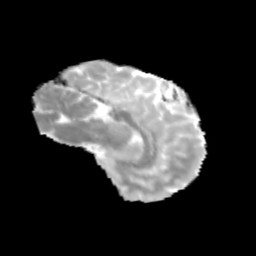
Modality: MD
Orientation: sagittal
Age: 13
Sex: male
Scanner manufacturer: siemens
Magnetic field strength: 3 T
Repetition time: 3.8 s
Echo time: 0.07 s